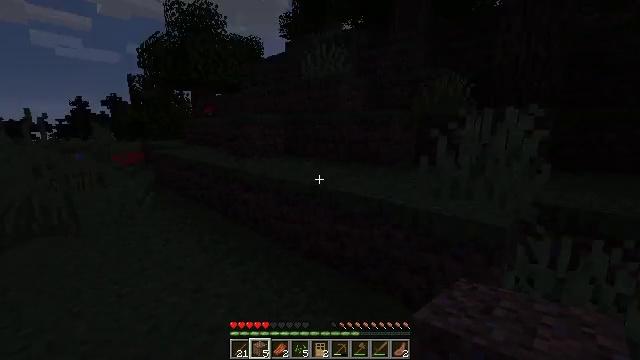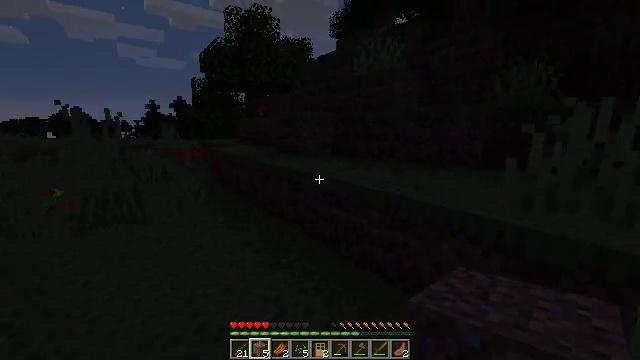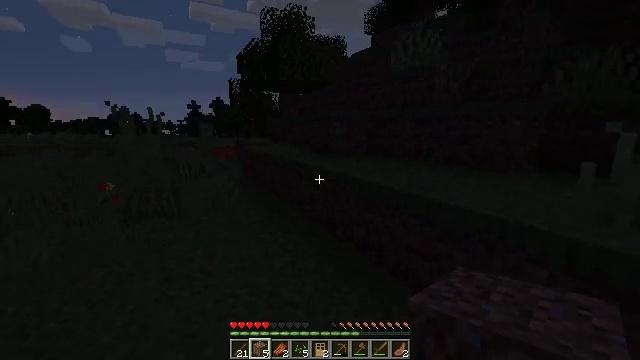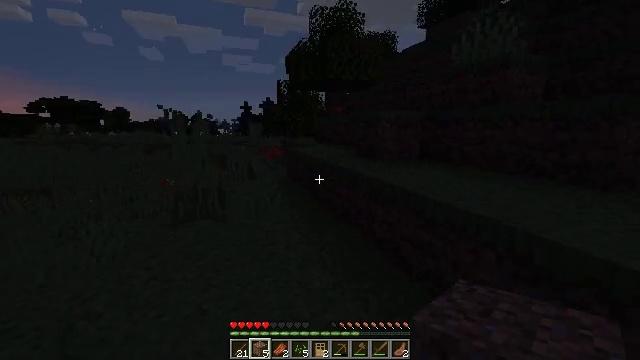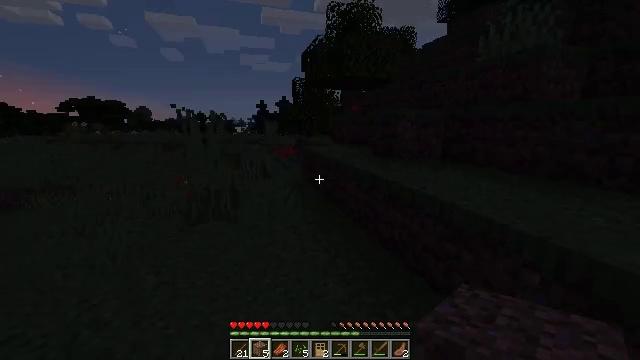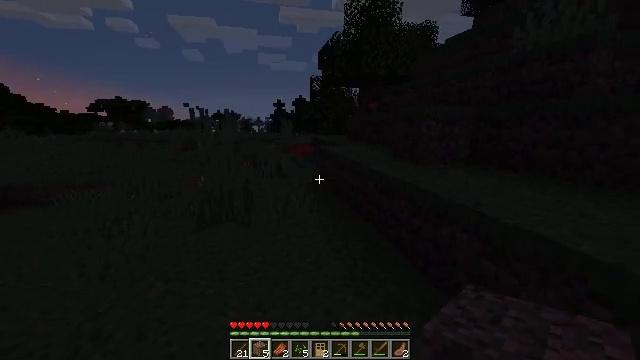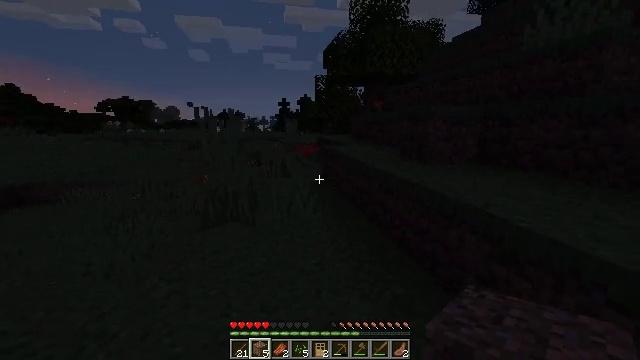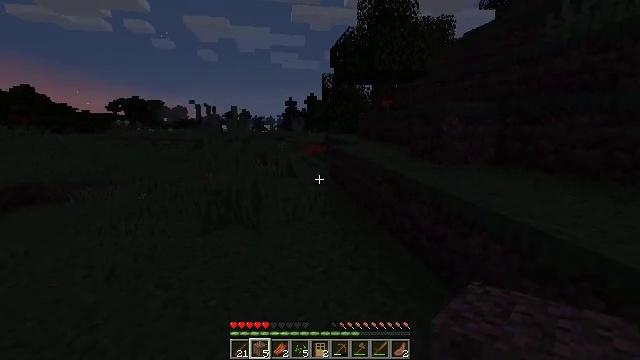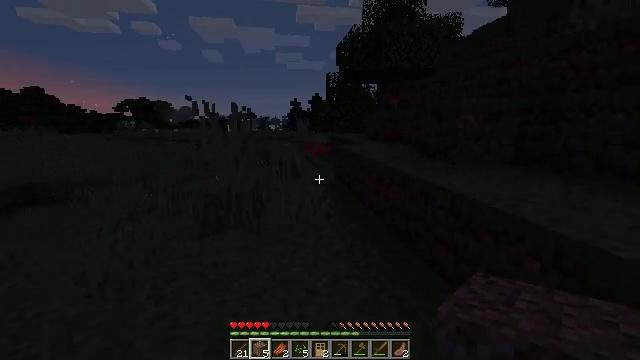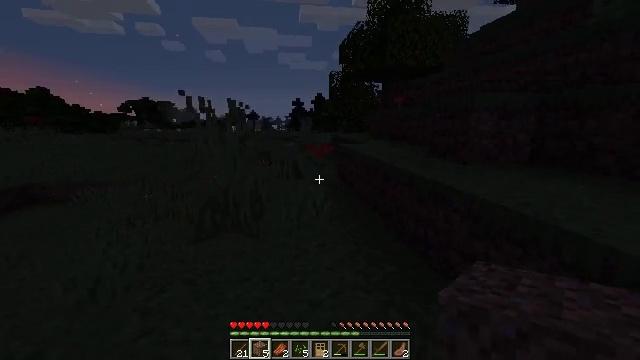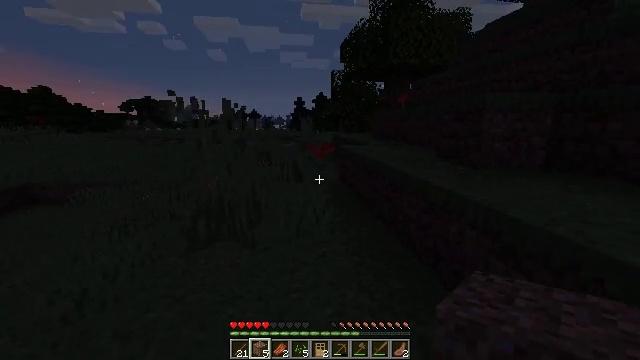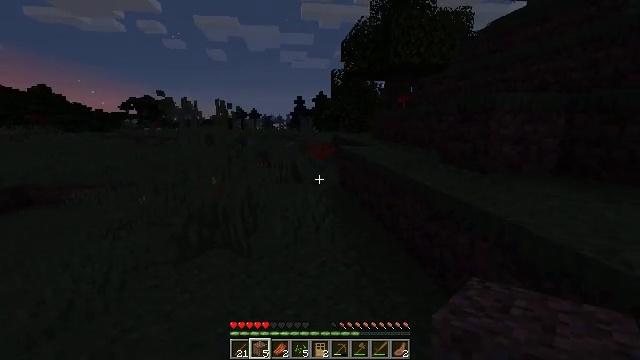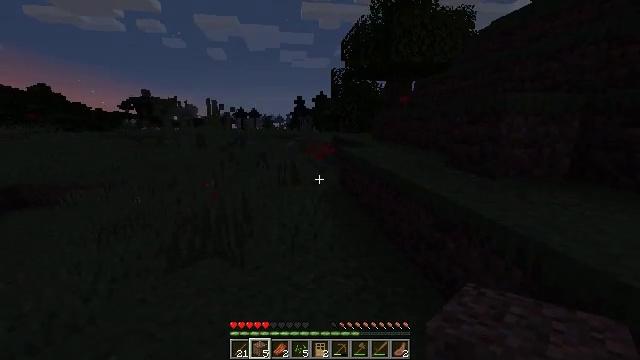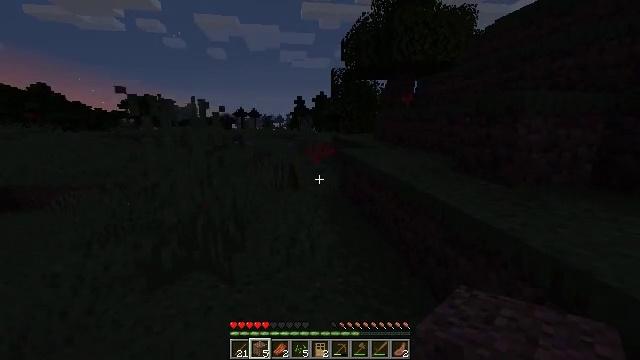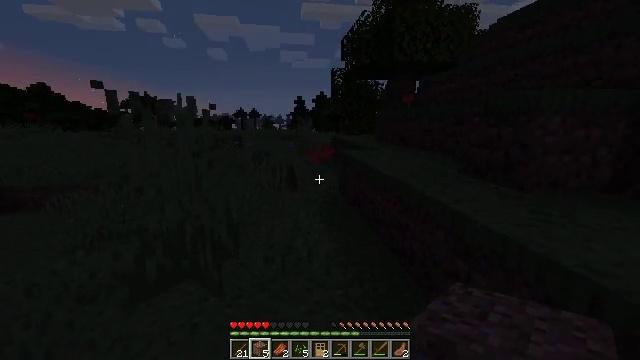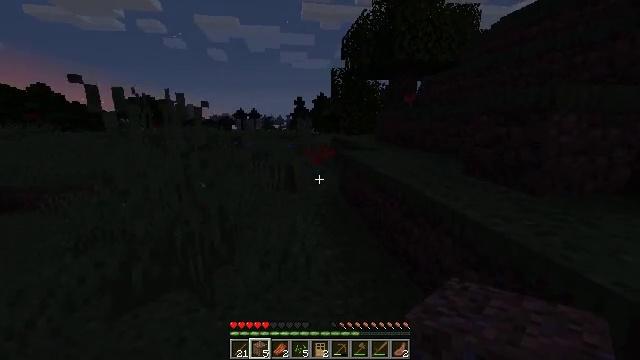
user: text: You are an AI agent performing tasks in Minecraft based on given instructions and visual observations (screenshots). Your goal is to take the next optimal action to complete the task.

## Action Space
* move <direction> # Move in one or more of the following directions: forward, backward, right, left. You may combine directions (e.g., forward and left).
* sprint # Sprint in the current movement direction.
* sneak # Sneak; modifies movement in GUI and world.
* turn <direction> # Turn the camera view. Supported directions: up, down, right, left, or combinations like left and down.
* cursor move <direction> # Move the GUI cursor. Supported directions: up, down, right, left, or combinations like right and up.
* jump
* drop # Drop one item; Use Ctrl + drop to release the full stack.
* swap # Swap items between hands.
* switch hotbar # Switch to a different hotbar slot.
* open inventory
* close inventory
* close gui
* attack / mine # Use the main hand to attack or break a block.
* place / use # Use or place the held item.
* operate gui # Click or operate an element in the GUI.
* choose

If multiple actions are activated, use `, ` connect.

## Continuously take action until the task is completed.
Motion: motion action
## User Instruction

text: Attack the torch to pick it up.
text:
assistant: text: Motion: move forward, turn left
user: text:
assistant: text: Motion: move forward, turn left
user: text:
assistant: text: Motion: move forward, turn left
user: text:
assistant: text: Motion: move forward, turn left
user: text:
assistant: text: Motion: move forward, turn left
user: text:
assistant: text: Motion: move forward, turn left
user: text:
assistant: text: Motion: move forward, turn left
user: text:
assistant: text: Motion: move forward, turn left
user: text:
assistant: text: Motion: move forward
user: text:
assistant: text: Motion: move forward
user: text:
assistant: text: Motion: move forward
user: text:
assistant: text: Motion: move forward
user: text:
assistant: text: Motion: move forward
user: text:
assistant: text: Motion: move forward
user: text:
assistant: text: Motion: move forward
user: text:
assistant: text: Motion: move forward
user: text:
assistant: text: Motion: move forward
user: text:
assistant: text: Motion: move forward
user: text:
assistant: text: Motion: move forward
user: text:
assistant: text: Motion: move forward
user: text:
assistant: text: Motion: move forward
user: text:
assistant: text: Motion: move forward
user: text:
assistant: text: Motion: move forward
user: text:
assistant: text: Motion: move forward
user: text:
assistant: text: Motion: move forward
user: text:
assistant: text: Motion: move forward
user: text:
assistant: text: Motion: move forward
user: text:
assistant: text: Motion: move forward
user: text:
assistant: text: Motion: move forward
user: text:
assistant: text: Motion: move forward